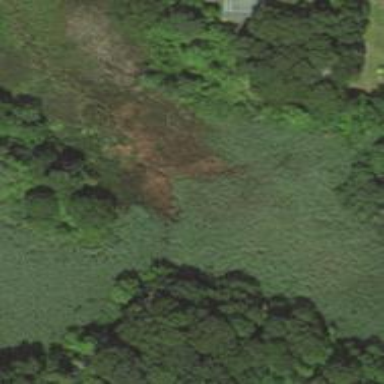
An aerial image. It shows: Beautiful wet meadow natural wetland.